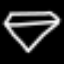
Label: diamond